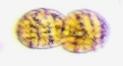
Label: Margalefidinium